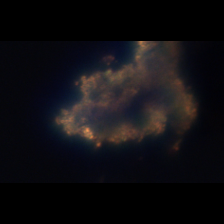
Taxon: Unknown_detritus
Group: Unknown